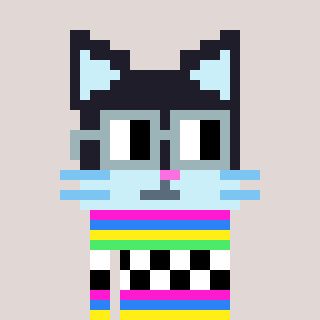
a pixel art character with square dark gray glasses, a cat-shaped head and a purple-colored body on a warm background